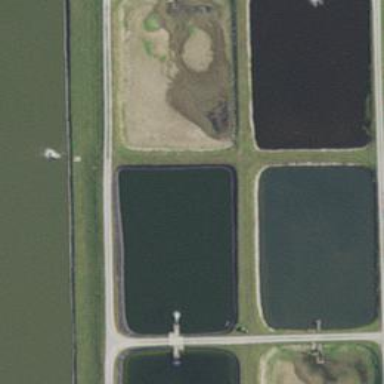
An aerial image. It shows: Image of aquaculture area surrounded by water.